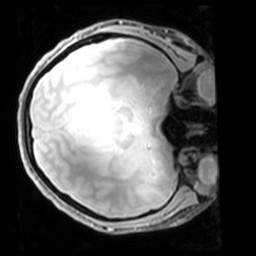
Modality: PDw
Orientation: axial
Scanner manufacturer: philips
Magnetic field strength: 7 T
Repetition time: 0.008 s
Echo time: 0.001974 s